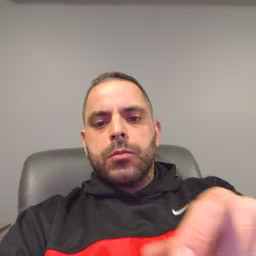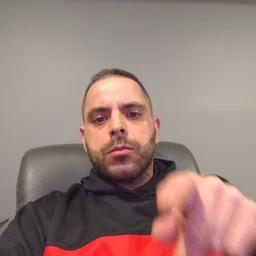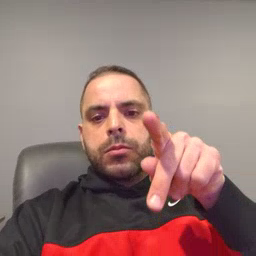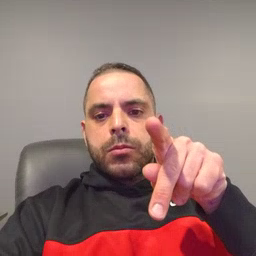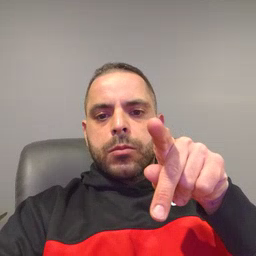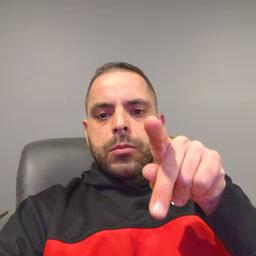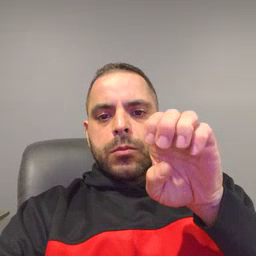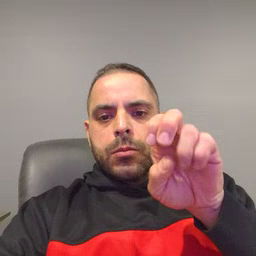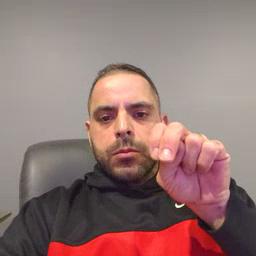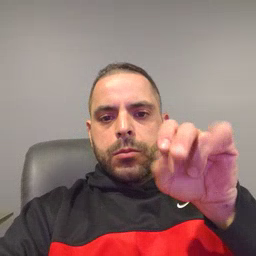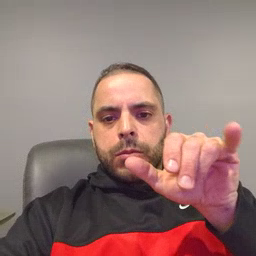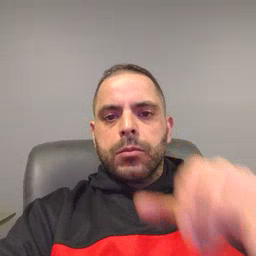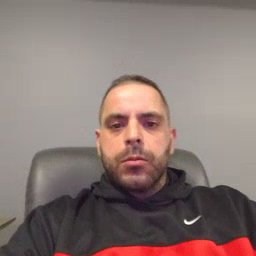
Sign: penny